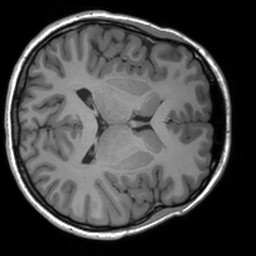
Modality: T1w
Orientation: axial
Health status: healthy
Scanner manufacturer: siemens
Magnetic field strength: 3 T
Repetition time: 1.9 s
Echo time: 0.00226 s